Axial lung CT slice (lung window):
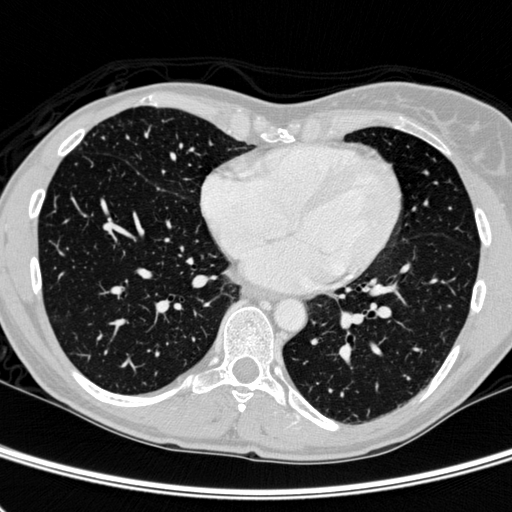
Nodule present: no